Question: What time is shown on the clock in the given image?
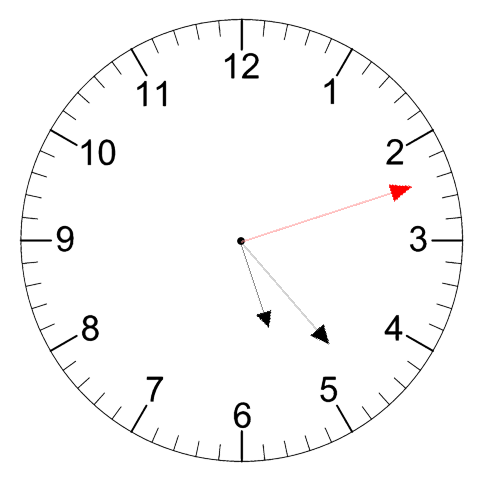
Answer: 05:23:12